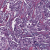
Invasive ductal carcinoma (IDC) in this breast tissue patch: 1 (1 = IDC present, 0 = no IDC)